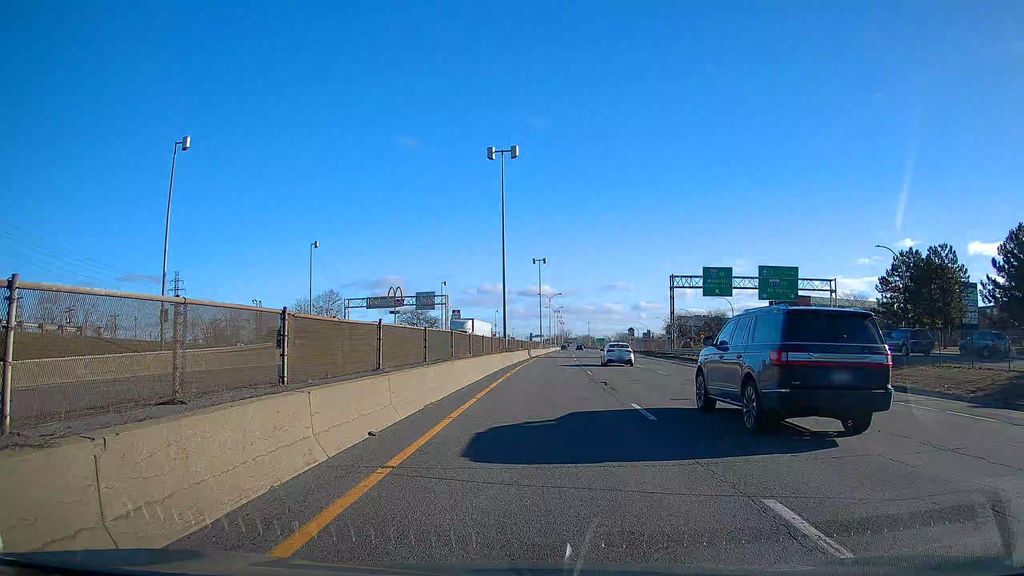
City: montreal